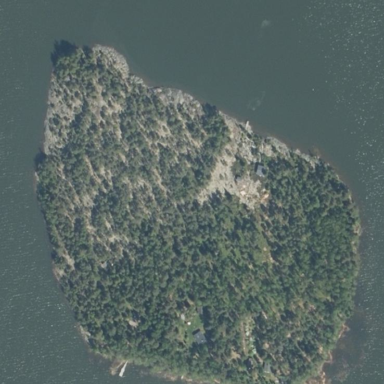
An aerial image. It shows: Island.